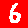
Digit: 6